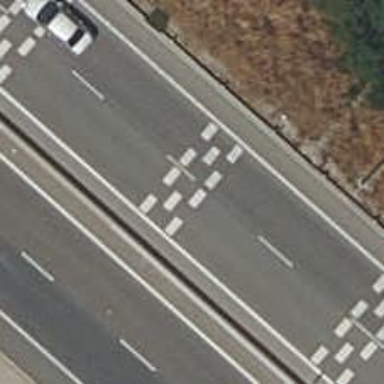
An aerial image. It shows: Traffic calming measure in place: rumble strips.